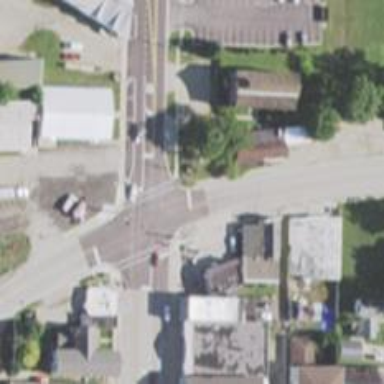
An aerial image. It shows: Stop road.